Question: I have been a Windows user all my life and I just got a Mac recently. With Windows (puTTY), I have "SSHed" into a local Ubuntu Server dozens of times in the past. I attempted to perform the same steps with my Mac, but I am not able to make any significant progress. Can anyone provide a guide as to how to SSH into a local Ubuntu Server?
I have a clean installation of Ubuntu Server running right now. Here is a picture of when I do "ifconfig":

The steps that I have done previously are as follows:
1. Install openSSH Server
2. In terminal, "ssh anish@localhost"
3. Connection is timed out or my password is not accepted.
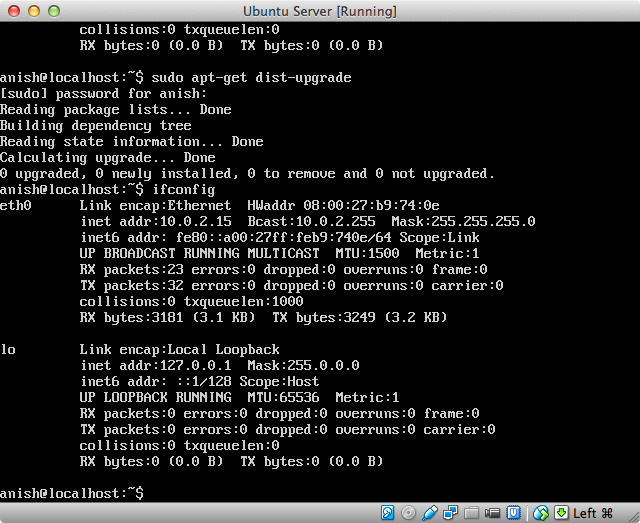
Answer: Change it to bridged in ur VM settings in virtual box and use ssh anish@inet